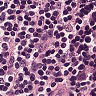
Metastatic tissue present: no